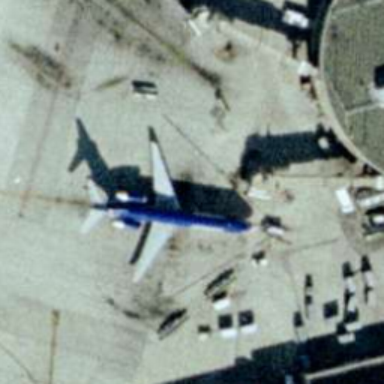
An airplanes is surrounded with some cars .